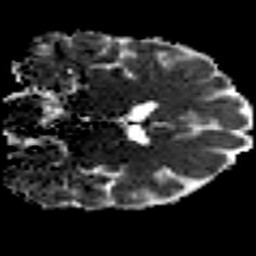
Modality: MD
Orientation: coronal
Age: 25
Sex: male
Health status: ill
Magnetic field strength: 3 T
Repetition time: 9 s
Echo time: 0.093 s